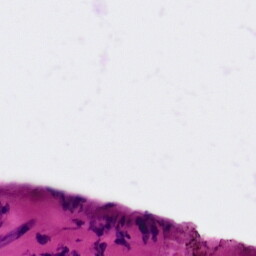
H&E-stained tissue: Ovarian